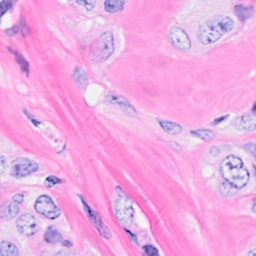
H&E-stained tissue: Breast